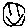
Label: smiley face